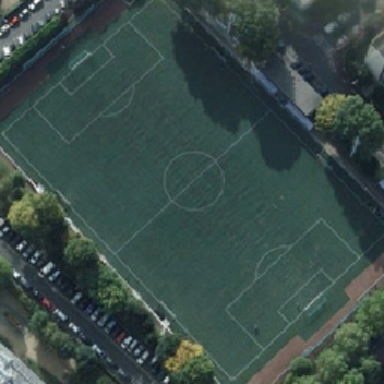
This is little jim near the road .